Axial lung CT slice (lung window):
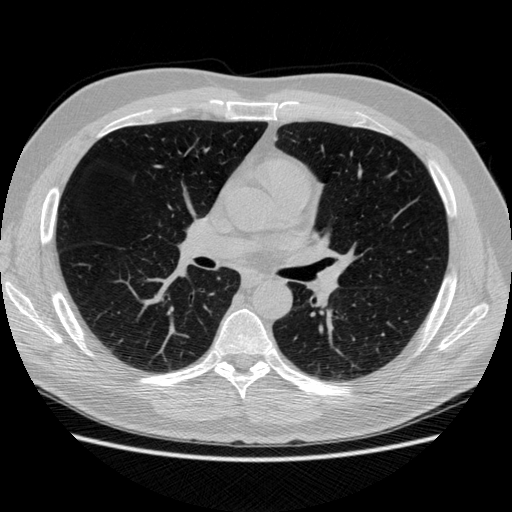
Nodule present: no